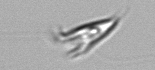
Label: Chrysochromulina_lanceolata